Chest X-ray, AP view. Patient: 38 years old, sex M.
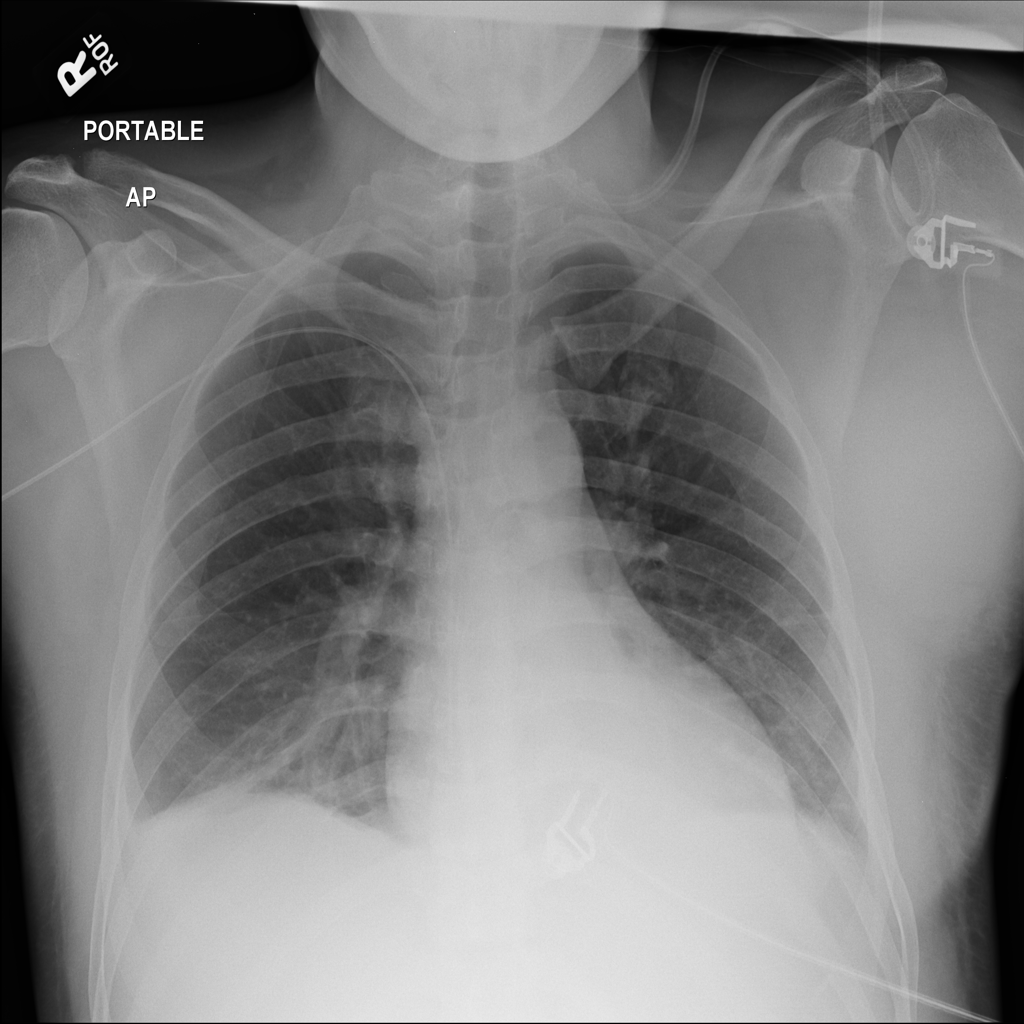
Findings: Cardiomegaly, Effusion, Infiltration